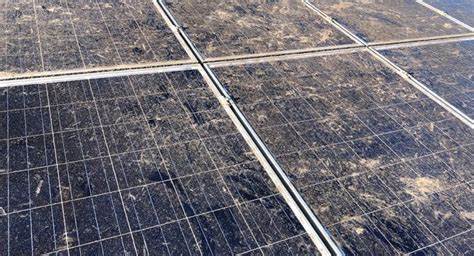
Label: Bird-drop